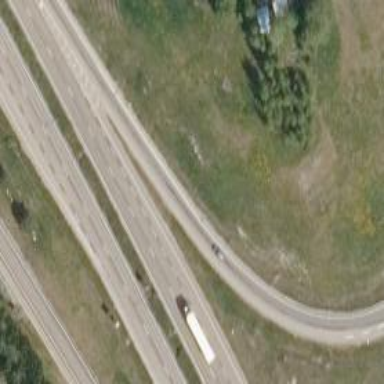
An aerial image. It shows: Asphalt trunk link road.